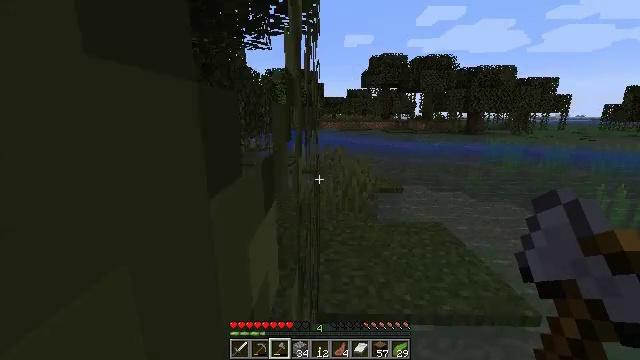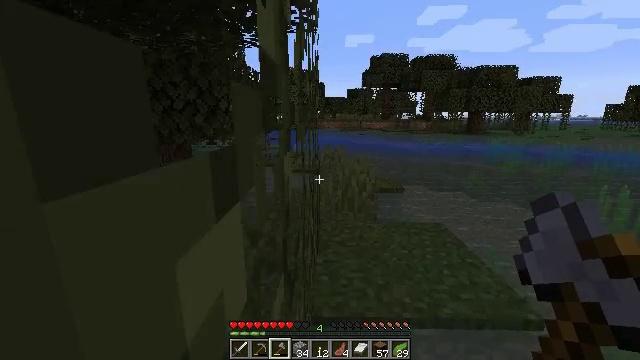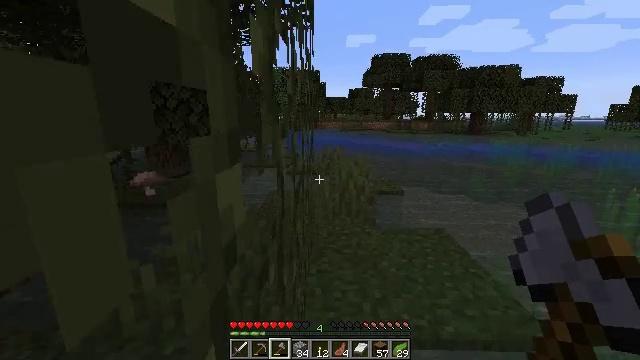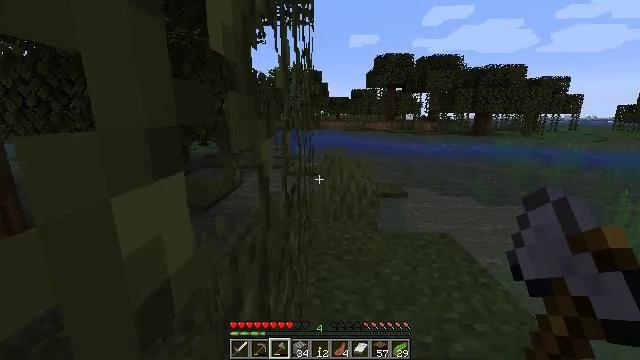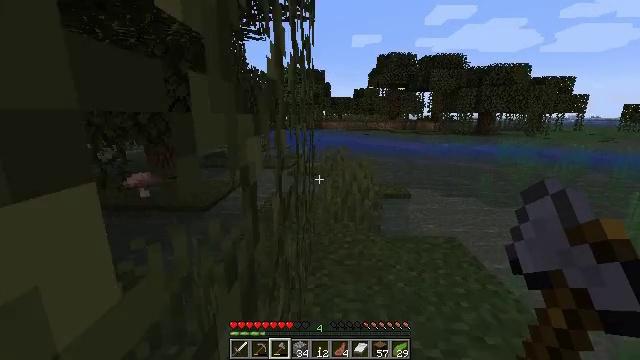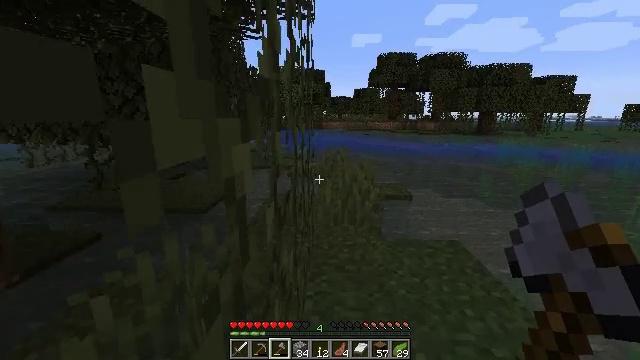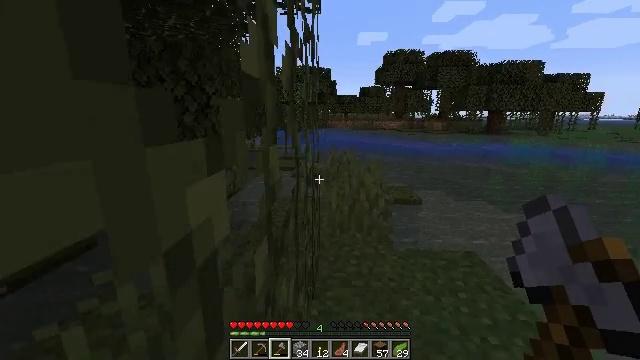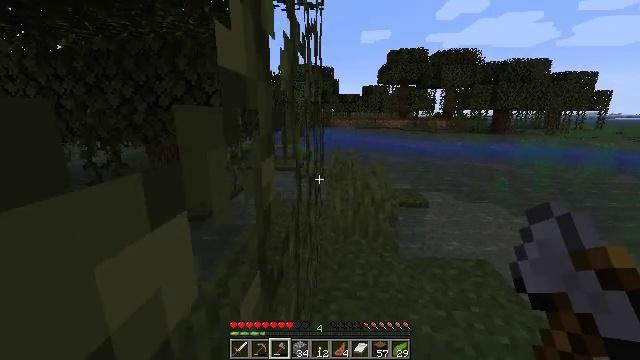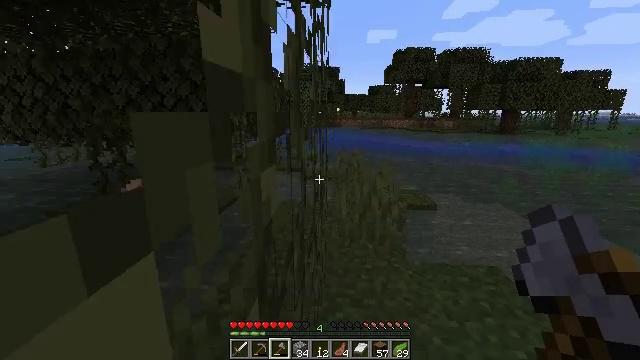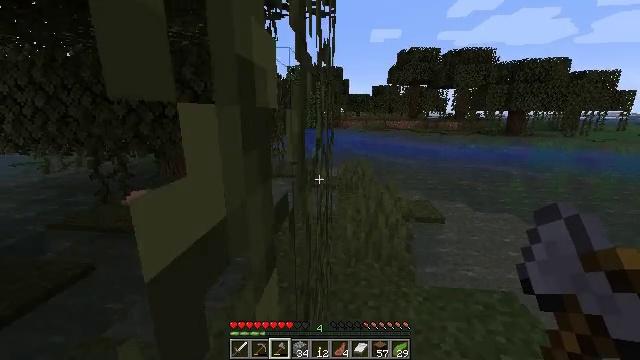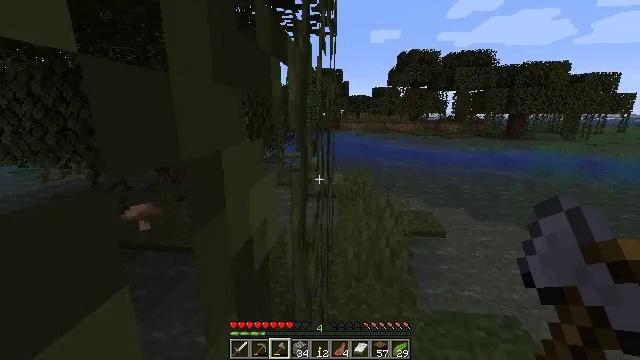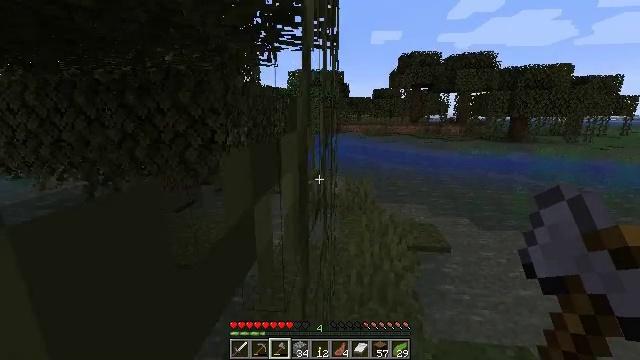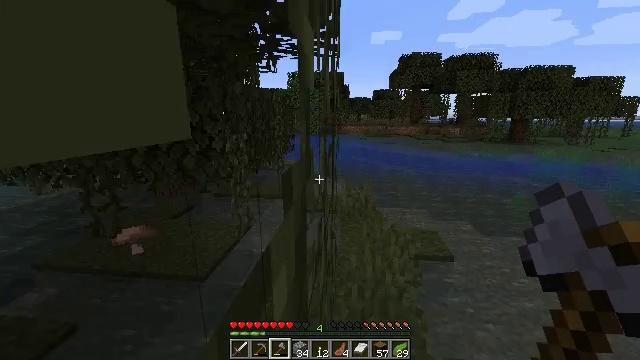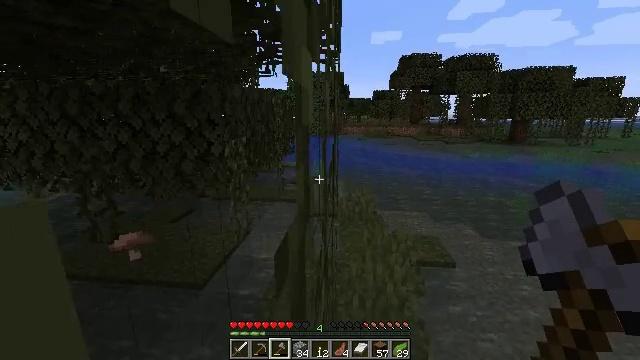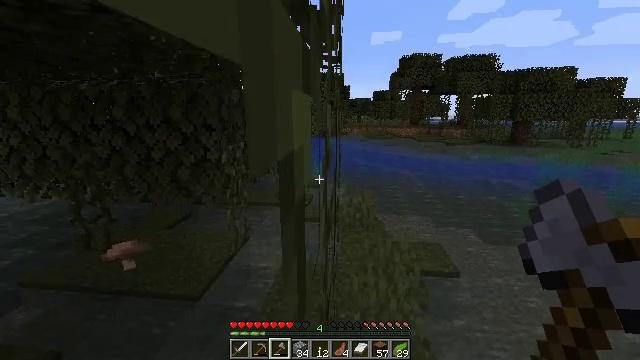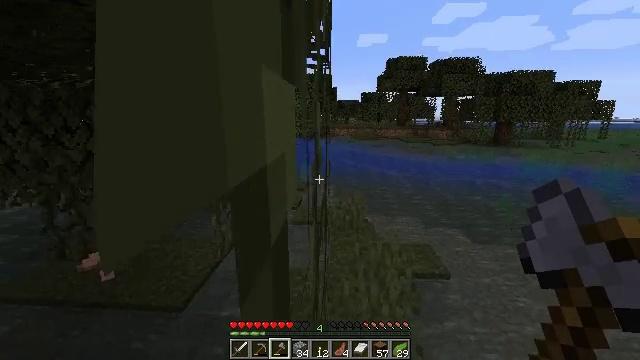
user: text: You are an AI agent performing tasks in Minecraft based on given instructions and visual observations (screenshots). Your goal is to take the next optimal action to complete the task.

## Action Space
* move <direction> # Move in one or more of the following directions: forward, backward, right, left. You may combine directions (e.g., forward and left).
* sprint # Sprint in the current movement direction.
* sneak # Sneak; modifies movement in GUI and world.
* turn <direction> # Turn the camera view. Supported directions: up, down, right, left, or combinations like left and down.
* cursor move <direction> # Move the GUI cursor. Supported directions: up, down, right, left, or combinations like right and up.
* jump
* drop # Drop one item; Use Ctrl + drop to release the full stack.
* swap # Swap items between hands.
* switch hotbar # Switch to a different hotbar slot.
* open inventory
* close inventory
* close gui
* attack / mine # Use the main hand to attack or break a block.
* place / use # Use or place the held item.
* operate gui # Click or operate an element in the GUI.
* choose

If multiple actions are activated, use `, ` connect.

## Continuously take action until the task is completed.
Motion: motion action
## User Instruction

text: Mine the lily pad from the water.
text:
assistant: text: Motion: move forward
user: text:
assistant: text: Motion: move forward
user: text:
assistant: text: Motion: move forward
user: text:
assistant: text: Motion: move forward
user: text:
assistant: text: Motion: move forward
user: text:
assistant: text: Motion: move forward, turn left
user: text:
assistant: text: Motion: move forward
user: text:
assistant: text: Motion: move forward, turn left
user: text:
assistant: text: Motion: move forward, jump
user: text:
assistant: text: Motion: move forward, jump
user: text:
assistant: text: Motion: move forward, jump
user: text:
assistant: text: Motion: move forward, jump
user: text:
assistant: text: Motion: move forward
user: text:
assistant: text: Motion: move forward
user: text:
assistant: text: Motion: move forward, turn right
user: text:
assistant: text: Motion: move forward, turn right
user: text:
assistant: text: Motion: move forward, turn right
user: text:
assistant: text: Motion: move forward, turn right
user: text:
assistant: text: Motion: move forward, turn right
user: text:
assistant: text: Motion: move forward, turn right and up
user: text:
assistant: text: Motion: move forward, turn right
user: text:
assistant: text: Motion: move forward, turn right
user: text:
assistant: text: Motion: move forward
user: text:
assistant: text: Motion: move forward
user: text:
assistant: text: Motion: move forward
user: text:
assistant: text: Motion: move forward
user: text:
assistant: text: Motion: move forward
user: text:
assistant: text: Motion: move forward and move left
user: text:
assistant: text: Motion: move forward and move left
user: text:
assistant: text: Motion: move forward and move left